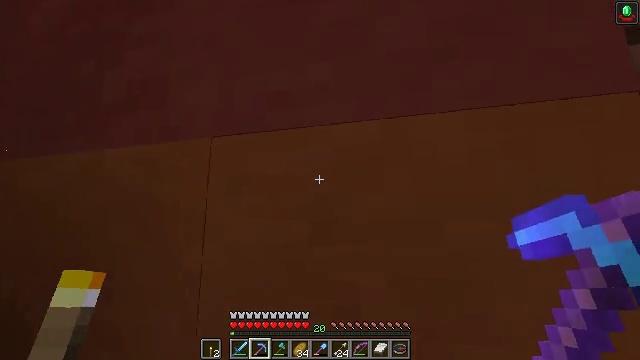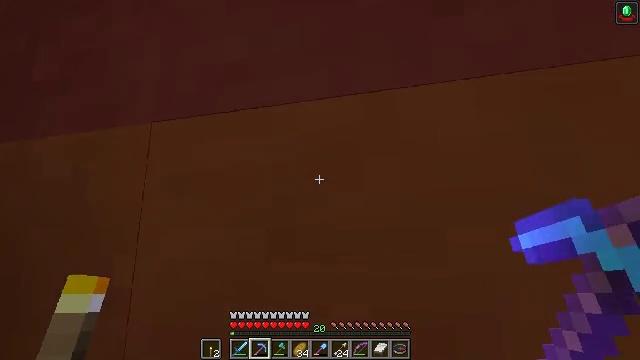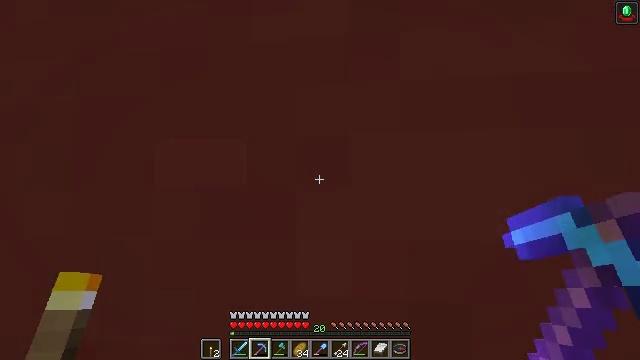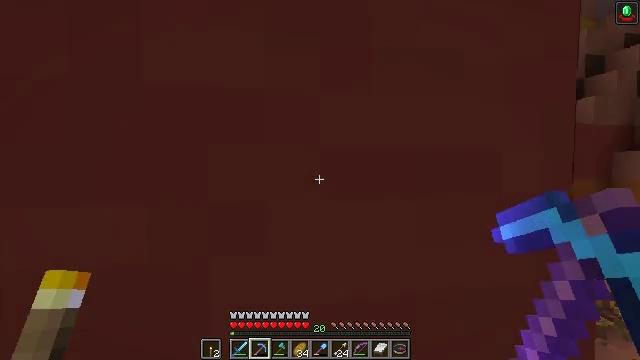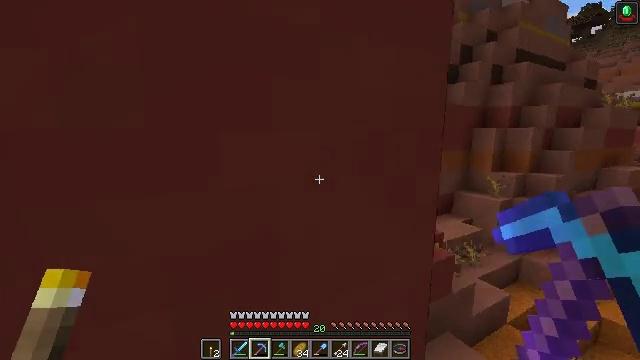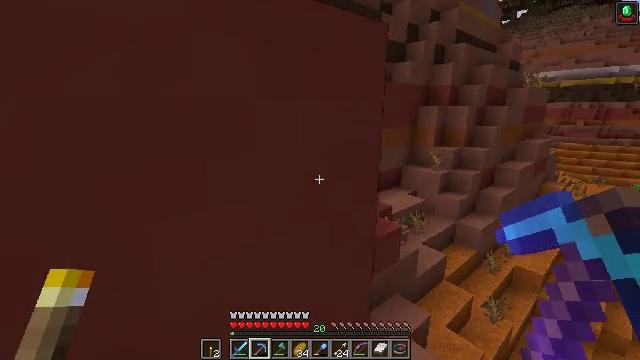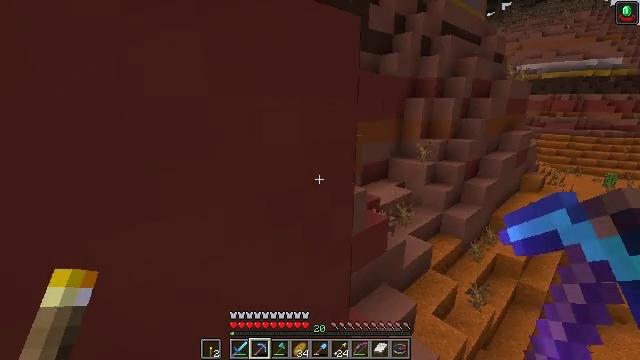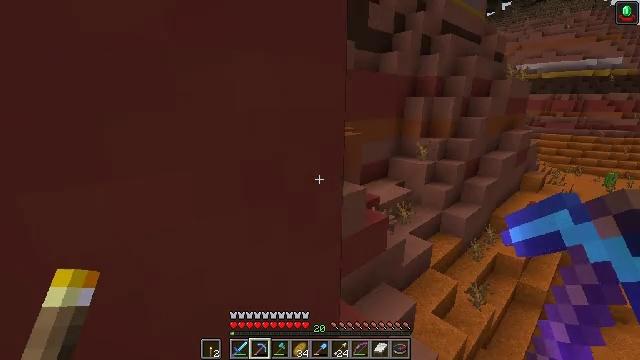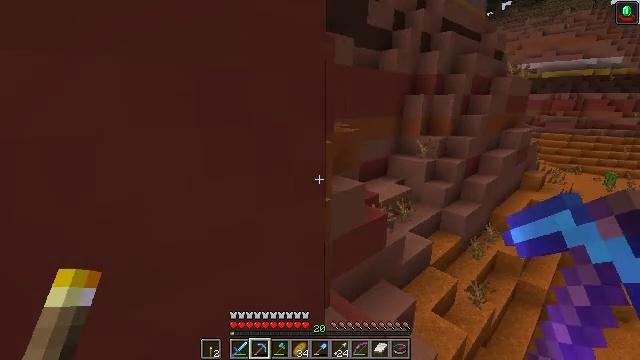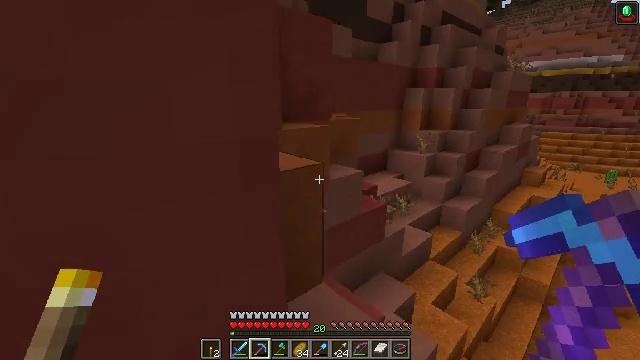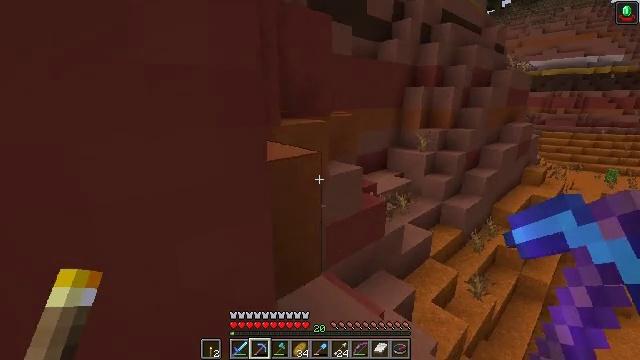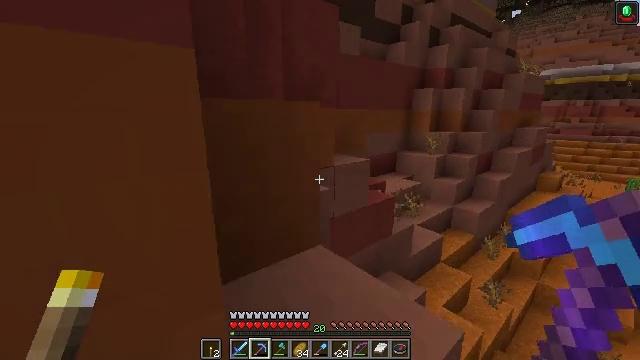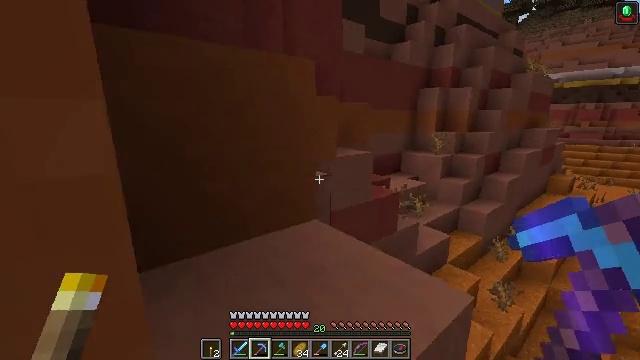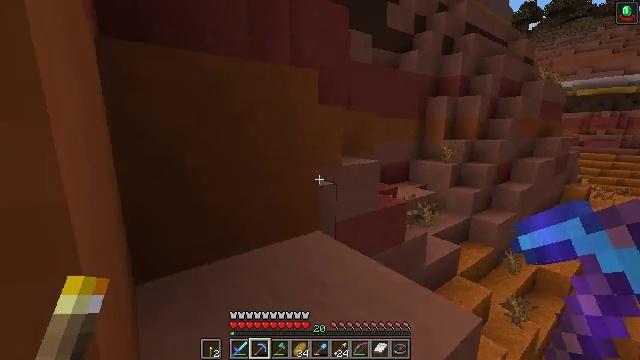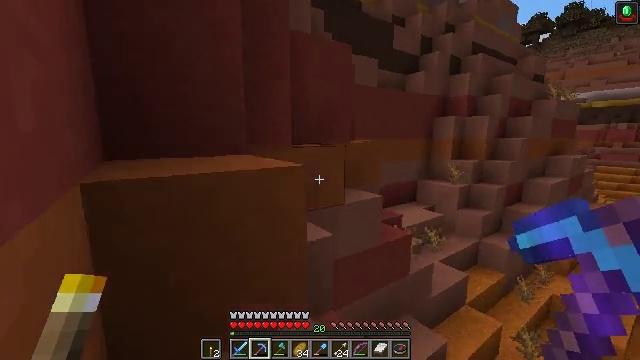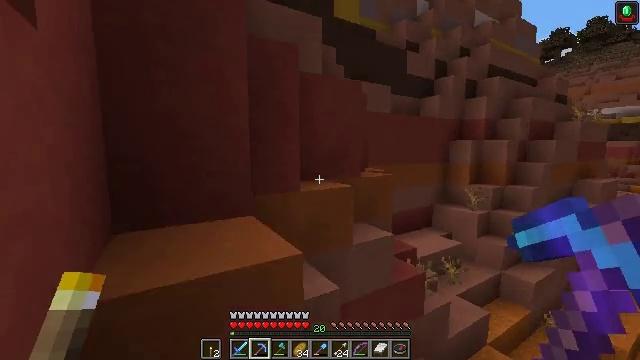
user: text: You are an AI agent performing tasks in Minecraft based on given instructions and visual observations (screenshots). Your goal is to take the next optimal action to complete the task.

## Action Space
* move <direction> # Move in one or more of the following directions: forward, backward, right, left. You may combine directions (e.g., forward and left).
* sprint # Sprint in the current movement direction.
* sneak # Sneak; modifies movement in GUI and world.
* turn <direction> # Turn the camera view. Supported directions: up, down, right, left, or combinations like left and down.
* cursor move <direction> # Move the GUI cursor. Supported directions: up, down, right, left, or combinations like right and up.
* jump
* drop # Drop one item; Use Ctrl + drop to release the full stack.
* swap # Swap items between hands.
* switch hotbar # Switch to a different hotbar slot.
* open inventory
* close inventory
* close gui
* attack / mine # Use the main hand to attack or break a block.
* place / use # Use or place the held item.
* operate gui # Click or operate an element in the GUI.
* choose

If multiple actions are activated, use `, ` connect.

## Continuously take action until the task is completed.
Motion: motion action
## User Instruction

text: Mine red terracotta from a structure.
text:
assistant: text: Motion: move forward, jump
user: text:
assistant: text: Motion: move forward, turn right and down, jump
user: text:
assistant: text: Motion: move forward, turn right and down
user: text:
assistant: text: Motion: move forward, turn right and down
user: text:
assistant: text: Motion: move forward, turn right and down
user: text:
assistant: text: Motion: move forward, turn right and down
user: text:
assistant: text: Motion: move forward
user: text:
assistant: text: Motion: move forward
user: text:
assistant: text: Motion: move forward
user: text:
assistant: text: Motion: move forward
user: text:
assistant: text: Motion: move forward, turn left and up
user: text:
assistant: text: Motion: move forward, turn left and up, jump
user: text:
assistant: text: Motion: move forward, turn left and up, jump
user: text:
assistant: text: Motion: move forward, turn left and up, jump
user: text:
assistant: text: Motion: move forward, turn left and up, jump
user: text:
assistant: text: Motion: move forward, turn left and up
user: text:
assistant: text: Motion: move forward, turn left and up
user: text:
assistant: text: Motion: move forward, turn left and up
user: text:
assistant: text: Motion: move forward, turn left and up
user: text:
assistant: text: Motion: move forward, turn left and up
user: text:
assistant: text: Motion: move forward, turn left and up
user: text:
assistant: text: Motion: move forward, turn left and up, jump
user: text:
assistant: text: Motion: move forward, turn left and up, jump
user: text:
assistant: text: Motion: move forward, turn left and up, jump
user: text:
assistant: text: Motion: move forward
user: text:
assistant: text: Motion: move forward
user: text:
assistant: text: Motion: move forward, turn up
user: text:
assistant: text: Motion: move forward, turn up
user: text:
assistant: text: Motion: move forward
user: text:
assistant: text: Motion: move forward